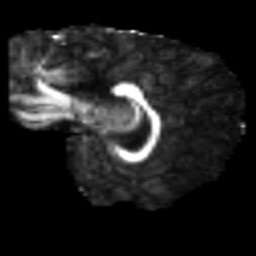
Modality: FA
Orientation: sagittal
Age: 21
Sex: female
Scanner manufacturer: siemens
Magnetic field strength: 3 T
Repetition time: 2.3 s
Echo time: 0.085 s